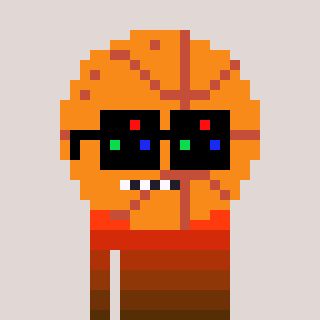
a pixel art character with square black sunglasses, a basketball-shaped head and a grayscale-colored body on a warm background